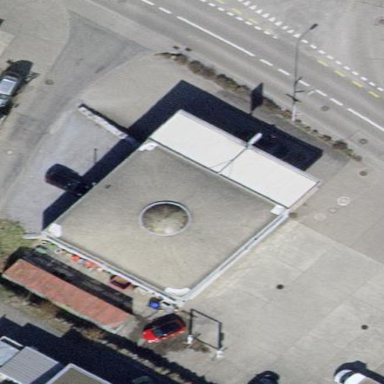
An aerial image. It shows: Building housing fuel station.